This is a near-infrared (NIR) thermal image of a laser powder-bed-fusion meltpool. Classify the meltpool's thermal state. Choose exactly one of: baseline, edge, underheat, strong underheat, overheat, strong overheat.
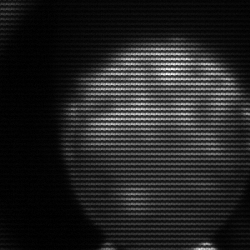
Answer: edge